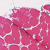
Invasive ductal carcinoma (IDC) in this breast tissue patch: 0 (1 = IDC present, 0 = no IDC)